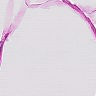
Metastatic tissue present: no